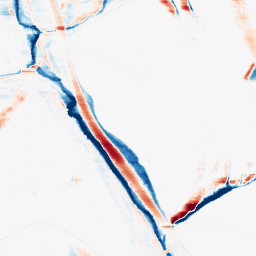
Category: morphological
Decomposition family: morphological_rect
Decomposition parameters: operation: average
width: 20
height: 3
Upsampling method: cubic_catmull_rom
Upsampling parameters: scale: 8
Upsampling scale: 8